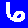
Digit: 6